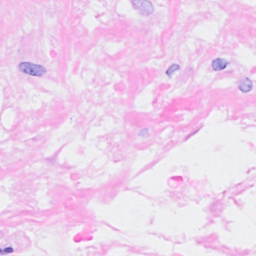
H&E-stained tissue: Breast